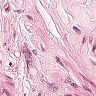
Metastatic tissue present: yes